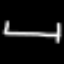
Label: bed